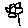
Label: flower